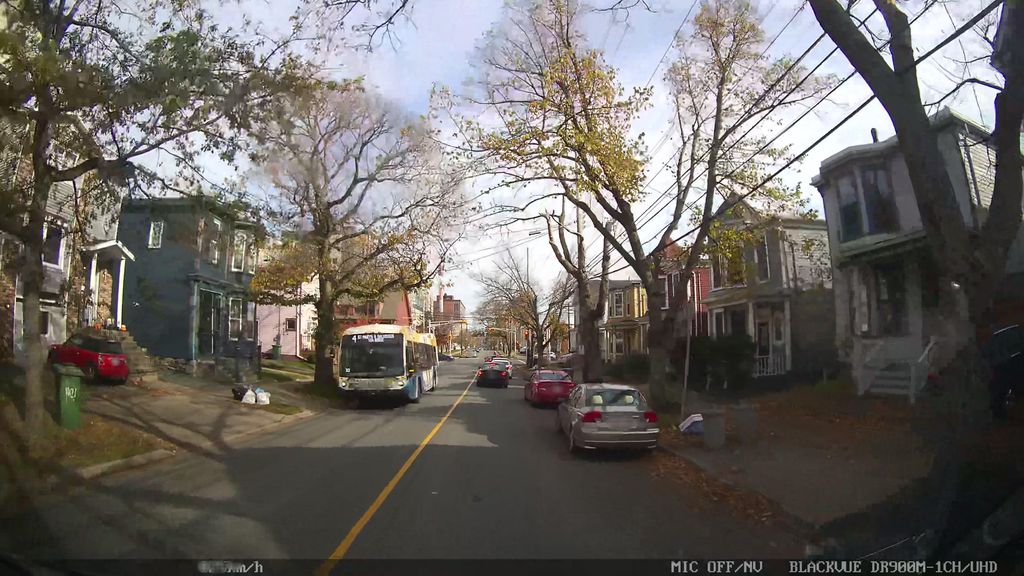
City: halifax